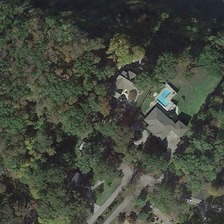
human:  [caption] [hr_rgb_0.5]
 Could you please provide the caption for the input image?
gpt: many green trees are around several buildings and a swimming pool .

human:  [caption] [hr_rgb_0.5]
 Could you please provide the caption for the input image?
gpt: many green trees are around several buildings and a swimming pool .

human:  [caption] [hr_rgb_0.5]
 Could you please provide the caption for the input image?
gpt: many green trees are around several buildings and a swimming pool .

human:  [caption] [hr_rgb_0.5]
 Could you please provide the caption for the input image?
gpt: many green trees are around several buildings and a swimming pool .

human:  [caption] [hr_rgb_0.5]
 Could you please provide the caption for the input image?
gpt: many green trees are around several buildings and a swimming pool .